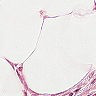
Metastatic tissue present: no